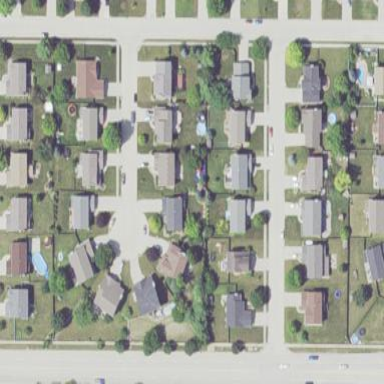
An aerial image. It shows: Single-family residential neighbourhood.